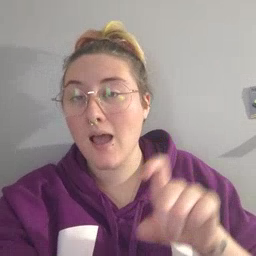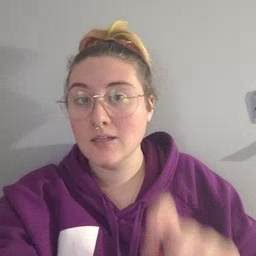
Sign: closet